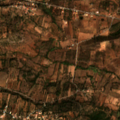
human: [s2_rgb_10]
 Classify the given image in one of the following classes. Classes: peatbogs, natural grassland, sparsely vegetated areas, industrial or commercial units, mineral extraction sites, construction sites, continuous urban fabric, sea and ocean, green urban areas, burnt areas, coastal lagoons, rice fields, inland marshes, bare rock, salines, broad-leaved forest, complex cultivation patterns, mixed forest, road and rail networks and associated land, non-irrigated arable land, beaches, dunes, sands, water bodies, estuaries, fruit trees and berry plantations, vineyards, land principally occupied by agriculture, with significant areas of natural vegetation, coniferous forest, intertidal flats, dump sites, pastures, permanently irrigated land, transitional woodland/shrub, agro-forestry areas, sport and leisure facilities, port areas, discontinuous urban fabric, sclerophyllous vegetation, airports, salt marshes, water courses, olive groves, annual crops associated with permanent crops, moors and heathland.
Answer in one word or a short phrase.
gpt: annual crops associated with permanent crops, land principally occupied by agriculture, with significant areas of natural vegetation, sclerophyllous vegetation